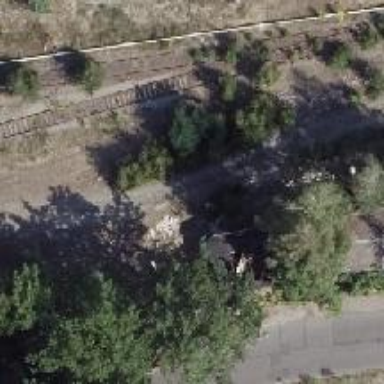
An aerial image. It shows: Abandoned railway yard.